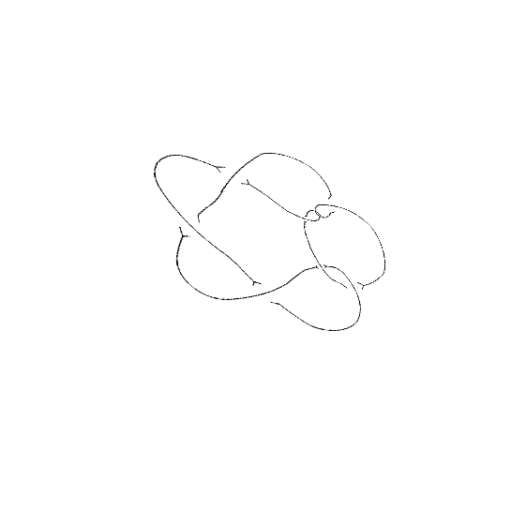
Crossing number: 9